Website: crate-barrel
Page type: cart
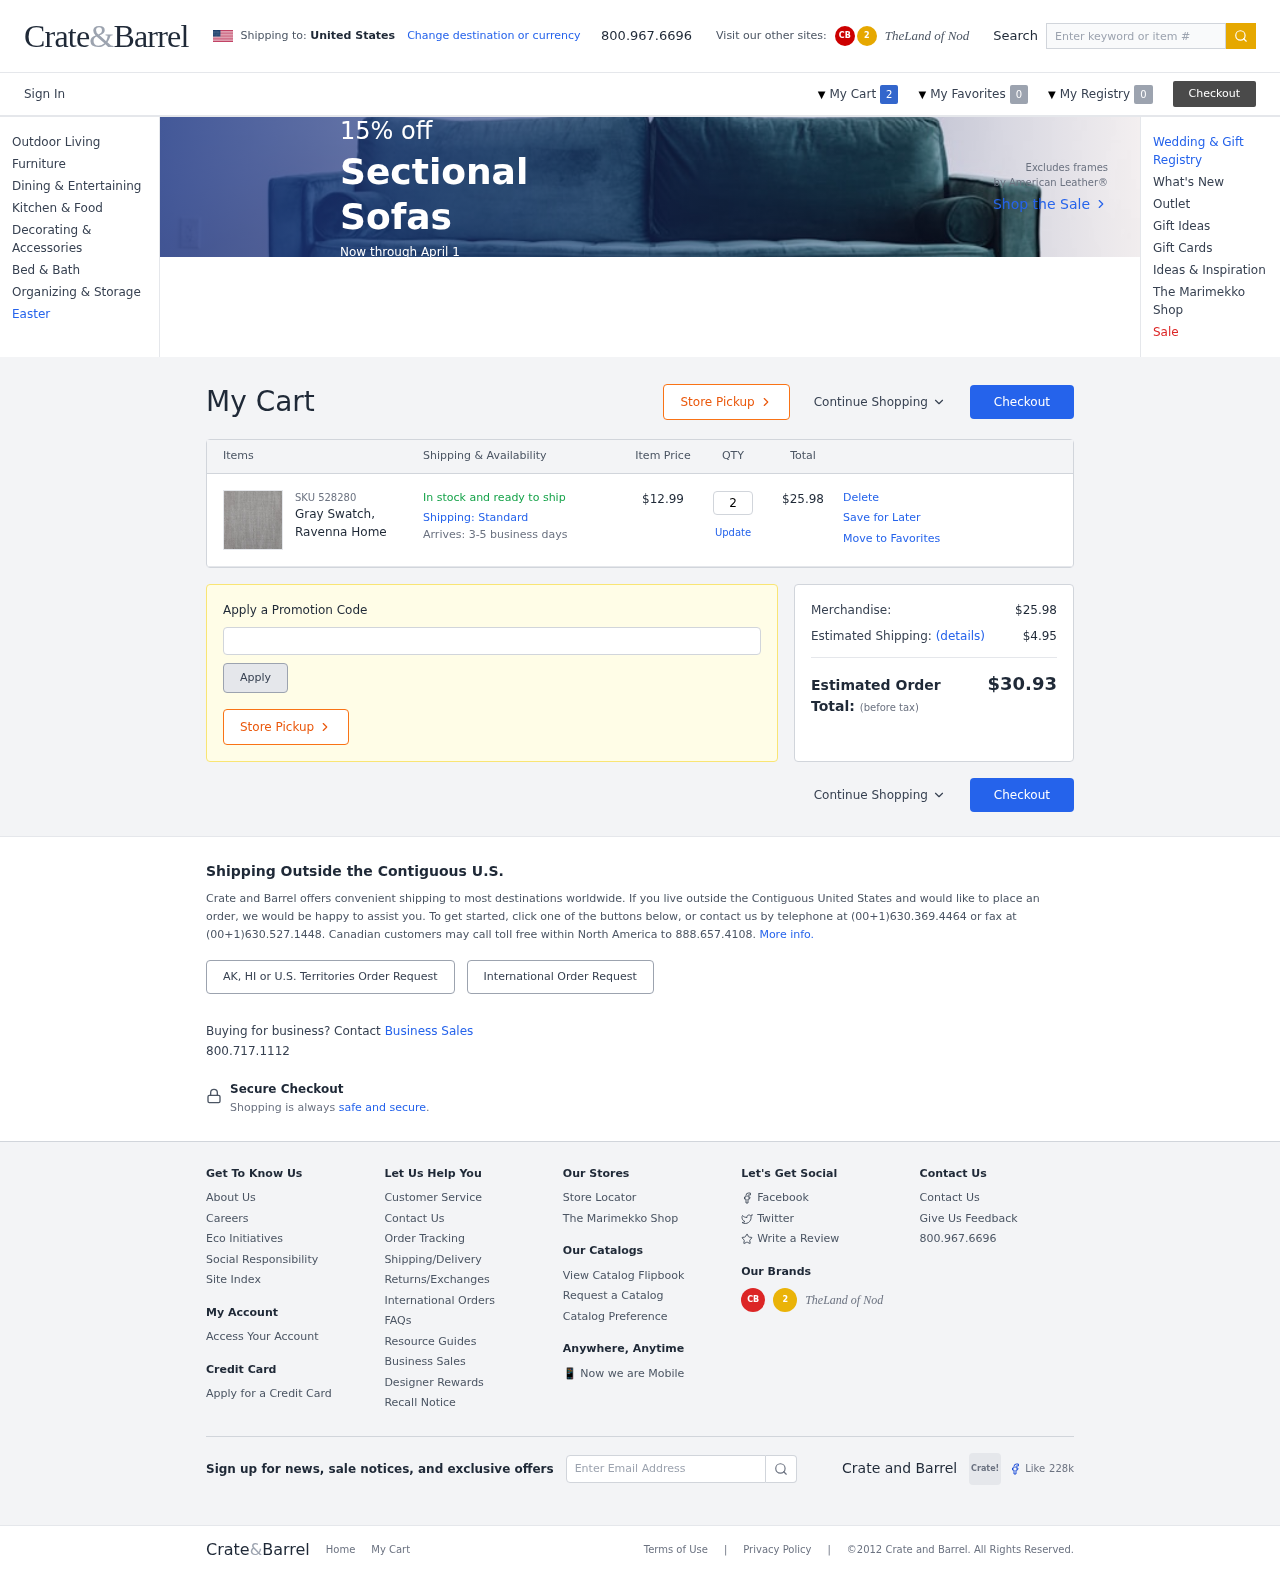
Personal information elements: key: PII_PROMO_CODE
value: SAVE21
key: PII_COUNTRY
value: United States
Product elements: key: PRODUCT1_NAME
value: Gray Swatch, Ravenna Home
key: PRODUCT1_PRICE
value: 12.99
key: PRODUCT1_QUANTITY
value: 2
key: PRODUCT1_SKU
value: SKU 528280
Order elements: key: ORDER_NUM_ITEMS
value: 2
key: ORDER_ITEM_TOTAL
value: $25.98
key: ORDER_SUBTOTAL
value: $25.98
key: ORDER_SHIPPING_COST
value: $4.95
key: ORDER_TOTAL
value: $30.93
Search elements: key: HEADER_SEARCH
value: Enter keyword or item #